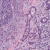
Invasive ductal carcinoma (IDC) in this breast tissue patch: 0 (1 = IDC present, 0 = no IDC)